【题型】解答题　【知识点】解析几何　【难度】medium
已知抛物线$\Gamma$：$y^2 = 4x$ 的焦点为 $F$。

(1) 若点 $D(x_0,2\sqrt{5})$ 在抛物线 $\Gamma$ 上，求 $|DF|$ 的值；

(2) 设 $m,n \in \mathbb{R}$，直线 $AB$：$x = my + n$ 与抛物线 $\Gamma$ 交于 $A(x_1,y_1)$、$B(x_2,y_2)$ 两点，若抛物线上存在点 $C(x_3,y_3)$ 满足 $\overrightarrow{FA} + \overrightarrow{FB} + \overrightarrow{FC} = \vec{0}$，求证：$x_3 < 2$；

(3) 设四边形 $MNPQ$ 的顶点均在抛物线 $\Gamma$ 上，直线 $MN$ 过抛物线 $\Gamma$ 的焦点 $F$，对角线 $MP$、$NQ$ 交于点 $(3,0)$，若点 $M$ 的横坐标的取值范围是 $\left[\frac{1}{2},2\right]$，求直线 $PQ$ 斜率的取值范围。
【解答】
\textbf{【详解】}

(1) 点 $D(x_0,2\sqrt{5})$ 在抛物线 $y^2 = 4x$ 上，代入得 $(2\sqrt{5})^2 = 4x_0$，$x_0 = 5$。

抛物线 $y^2 = 4x$ 的焦点为 $F(1,0)$，准线为 $x = -1$。

由抛物线定义，抛物线上点到焦点的距离等于到准线的距离，故 $|DF| = x_0 + 1 = 5 + 1 = 6$。

---

(2) 抛物线的焦点为 $F(1,0)$，由 $\overrightarrow{FA} + \overrightarrow{FB} + \overrightarrow{FC} = \vec{0}$，

得：$(x_1 - 1 + x_2 - 1 + x_3 - 1, y_1 + y_2 + y_3) = (0,0)$，$x_1 + x_2 + x_3 = 3$，$y_1 + y_2 + y_3 = 0$。

联立直线 $AB$：$x = my + n$ 与抛物线 $y^2 = 4x$，得 $y^2 - 4my - 4n = 0$，

故 $y_1 + y_2 = 4m$，$x_1 + x_2 = m(y_1 + y_2) + 2n = 4m^2 + 2n$。

因此 $x_3 = 3 - (x_1 + x_2) = 3 - 4m^2 - 2n$，$y_3 = -(y_1 + y_2) = -4m$。

因 $C(x_3,y_3)$ 在抛物线上，故 $y_3^2 = 4x_3$，$16m^2 = 4(3 - 4m^2 - 2n)$，$n = \frac{3}{2} - 4m^2$。

直线 $AB$ 与抛物线有两交点，判别式 $\Delta = 16m^2 + 16n > 0$，

代入 $n$ 得：$16m^2 + 16\left(\frac{3}{2} - 4m^2\right) > 0$，$-48m^2 + 24 > 0$，$m^2 < \frac{1}{2}$，

又 $x_3 = 4m^2$，故 $x_3 = 4m^2 < 4 \times \frac{1}{2} = 2$。

(3) 设 $M(x_4,y_4),N(x_5,y_5)$，

设直线 $MN$ 的方程为 $x = m_{MN}y + 1$，

由
\[
\begin{cases}
x = m_{MN}y + 1 \\
y^2 = 4x
\end{cases}
\]
消去 $x$ 并化简得 $y^2 - 4m_{MN}y - 4 = 0$，

$\Delta = 16m_{MN}^2 + 16 > 0$，则 $y_4y_5 = -4$，

则 $y_5 = -\frac{4}{y_4}$，$x_5 = \frac{y_5^2}{4} = \frac{4}{y_4^2} = \frac{4}{4x_4} = \frac{1}{x_4}$，故 $N\left(\frac{1}{x_4}, -\frac{4}{y_4}\right)$。

直线 $MP$ 过 $(3,0)$，联立 $x = ky + 3$ 与抛物线 $y^2 = 4x$，得 $y^2 - 4ky - 12 = 0$，

故 $y_4y_P = -12$，$y_P = -\frac{12}{y_4}$，$x_P = \frac{9}{x_4}$，即 $P\left(\frac{9}{x_4}, -\frac{12}{y_4}\right)$。

同理，直线 $NQ$ 过 $(3,0)$，得 $y_5y_Q = -12$，$y_Q = 3y_4$，$x_Q = 9x_4$，即 $Q(9x_4, 3y_4)$。

直线 $PQ$ 的斜率：
\[
k = \frac{3y_4 - \left(-\frac{12}{y_4}\right)}{9x_4 - \frac{9}{x_4}} = \frac{4y_4}{3(y_4^2 - 4)},
\]

令 $t = y_4^2 = 4x_4$，$x_1 \in \left[\frac{1}{2},2\right]$，$t \in [2,8]$，则 $k = \frac{4\sqrt{t}}{3(t - 4)}$。

令 $u = \sqrt{t} \in [\sqrt{2}, 2\sqrt{2}]$，$k = \frac{4}{3\left(u - \frac{4}{u}\right)}$。

函数 $u - \frac{4}{u}$ 在 $[\sqrt{2}, 2\sqrt{2}]$ 上递增：

当 $u \in [\sqrt{2}, 2)$（即 $t \in [2,4)$），$u - \frac{4}{u} \in [-\sqrt{2}, 0)$，故 $k \in \left(-\infty, -\frac{2\sqrt{2}}{3}\right]$；

当 $u \in (2, 2\sqrt{2}]$（即 $t \in (4, 8]$），$u - \frac{4}{u} \in (0, \sqrt{2}]$，故 $k \in \left[\frac{2\sqrt{2}}{3}, +\infty\right)$。

综上所述，$k$ 的取值范围是 $\left(-\infty, -\frac{2\sqrt{2}}{3}\right] \cup \left[\frac{2\sqrt{2}}{3}, +\infty\right)$。
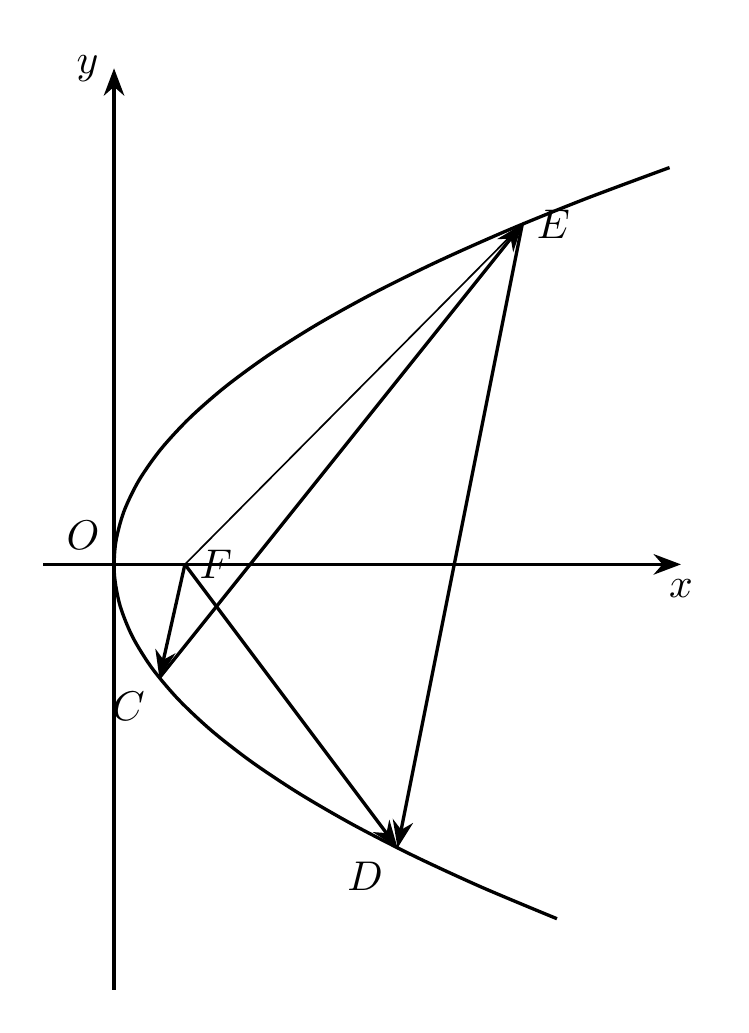
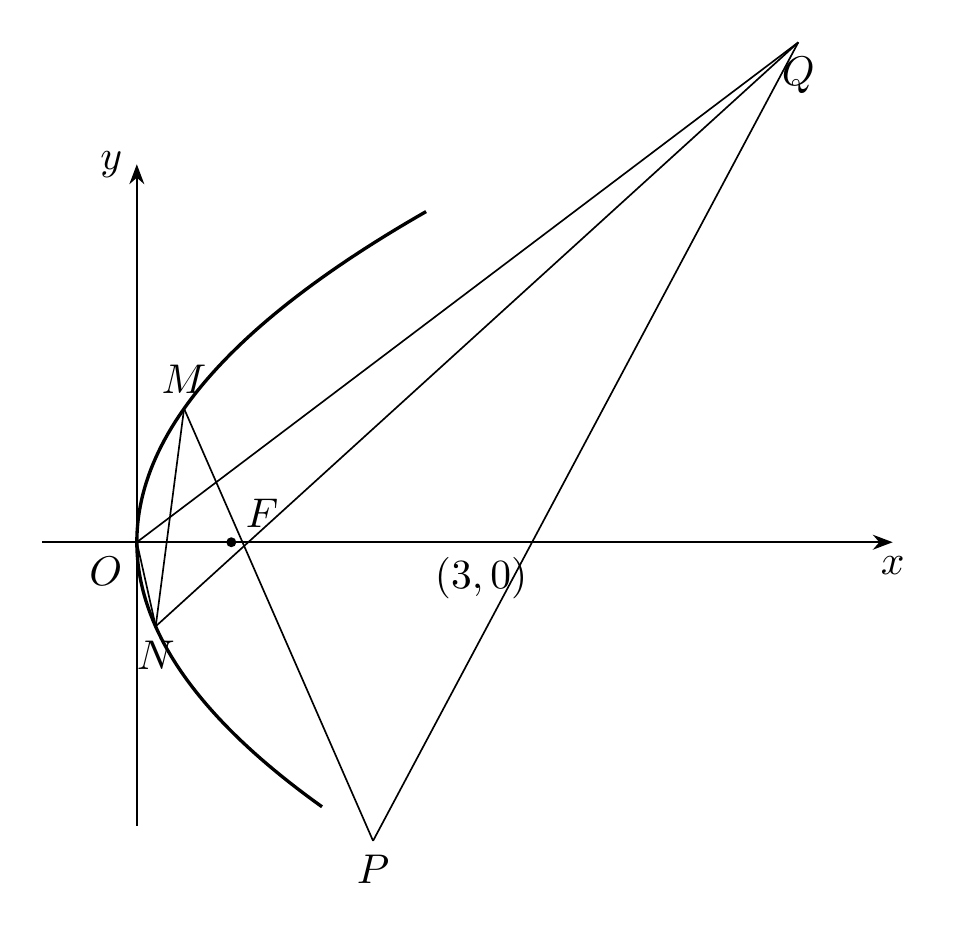